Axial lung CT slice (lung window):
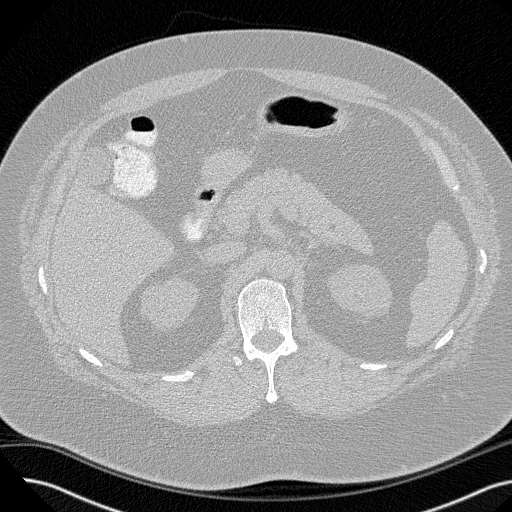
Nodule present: no